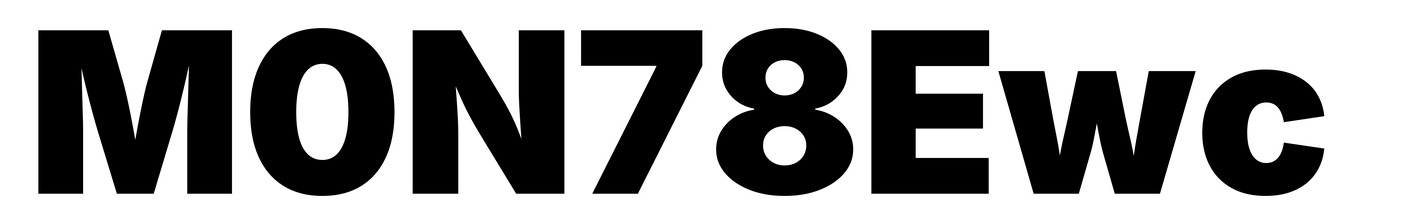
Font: Inter_Black